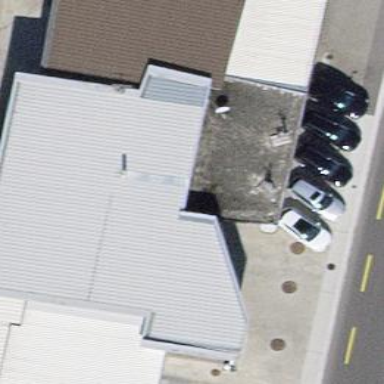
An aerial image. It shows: View of roof of building.